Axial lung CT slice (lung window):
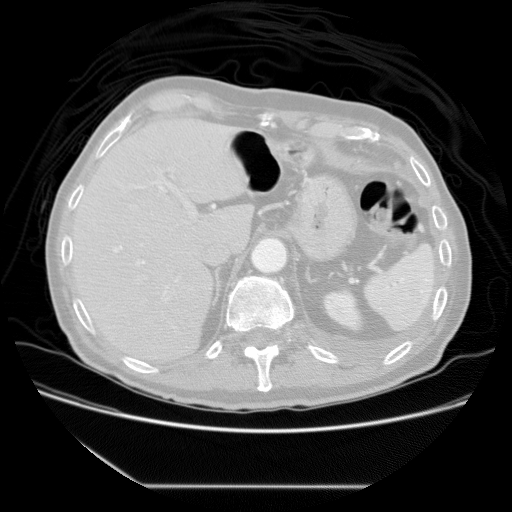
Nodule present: no